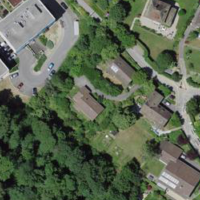
EUNIS habitat code: 53
Species observed at this site:
Corylus avellana